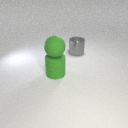
large green rubber cylinder to the left of large gray metal cylinder